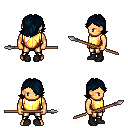
a pixel art fantasy rpg character, male body template, human, tanned skin, gold chest armor, gold greaves, raven swoop hairstyle, black shoes, spear, four views (front, back, left, right), 2x2 character sprite sheet, small pixel art, hard edges, no anti-aliasing